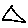
Label: triangle